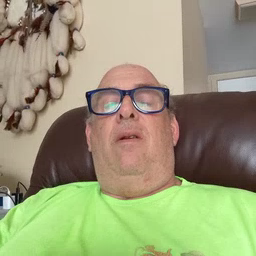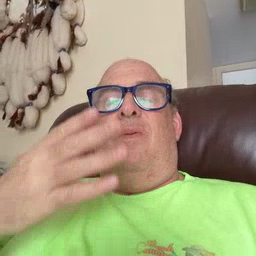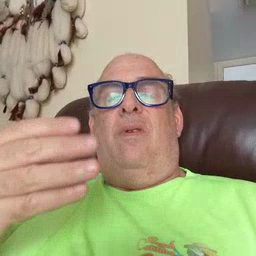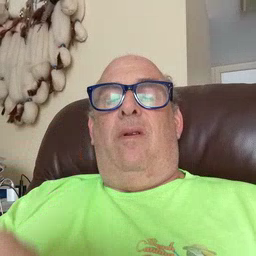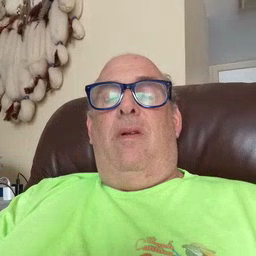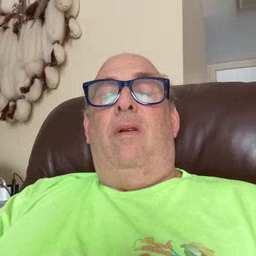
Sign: wet